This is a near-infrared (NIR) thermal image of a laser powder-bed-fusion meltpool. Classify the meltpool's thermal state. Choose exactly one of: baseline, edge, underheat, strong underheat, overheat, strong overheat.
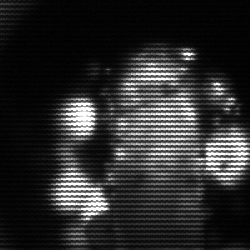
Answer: strong underheat